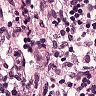
Metastatic tissue present: no